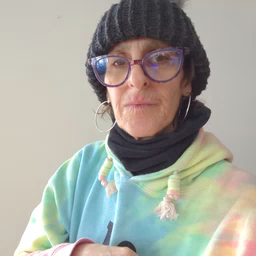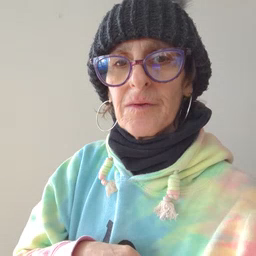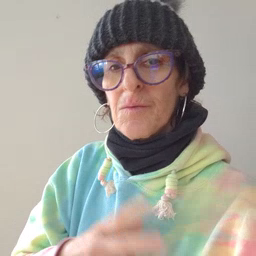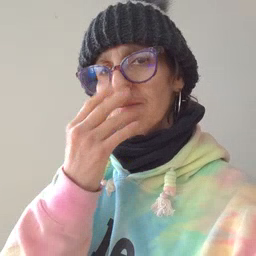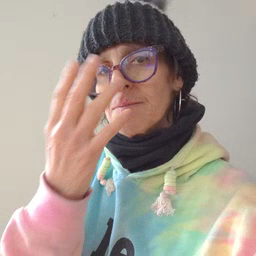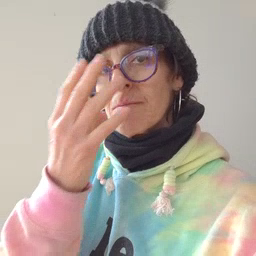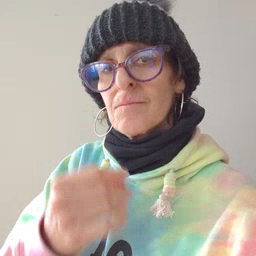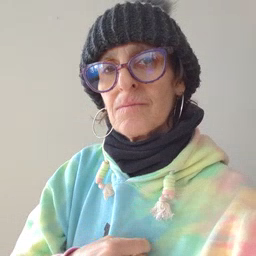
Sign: wolf